Field crop: maize
Growth stage: 2
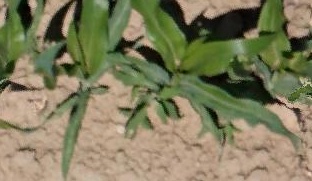
Species: maize